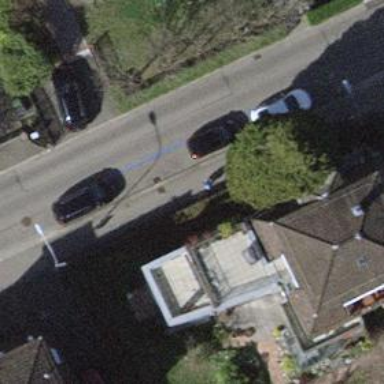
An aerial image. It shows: Parking lane area.